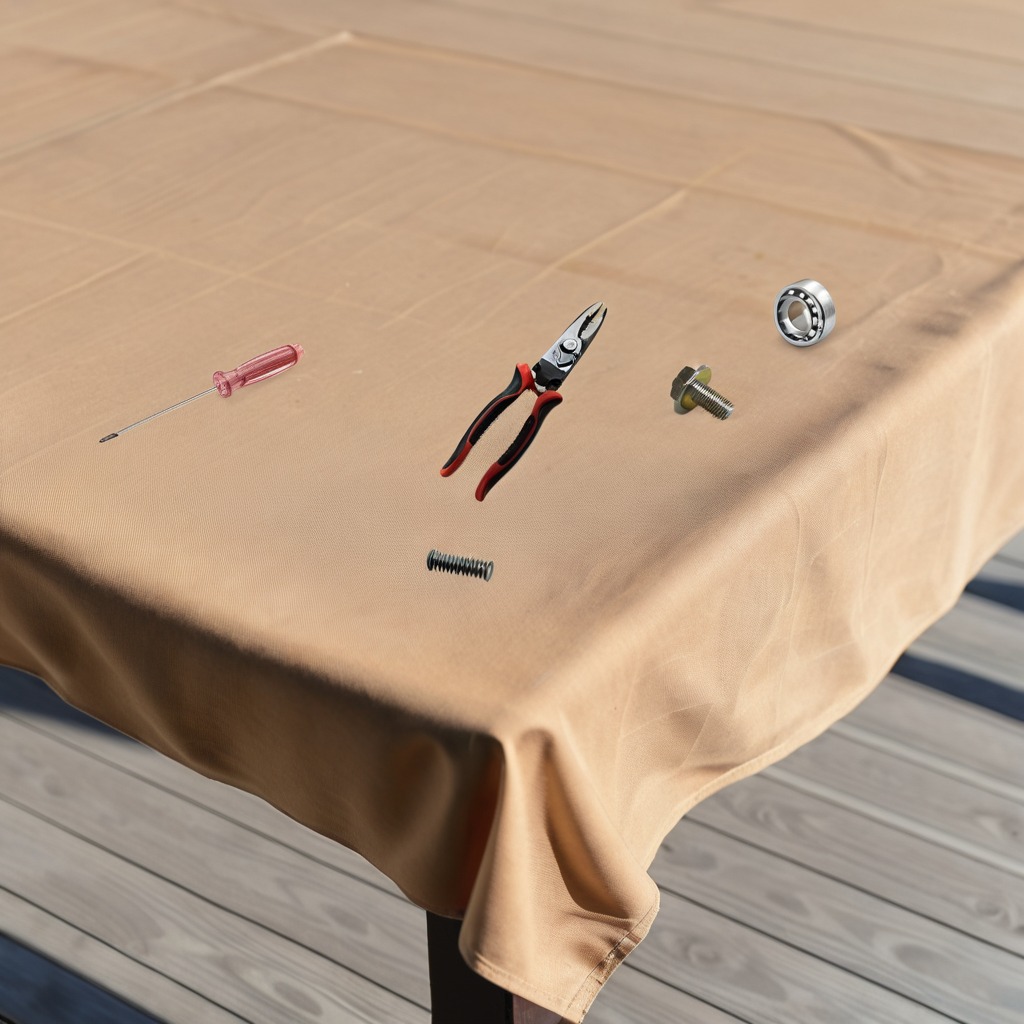
A ball bearing, pliers, a coiled metal spring, and a screwdriver are lying on the wooden table.